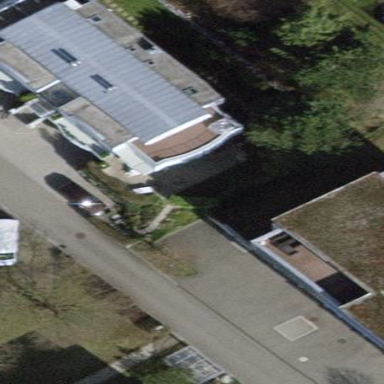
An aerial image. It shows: Detached building.